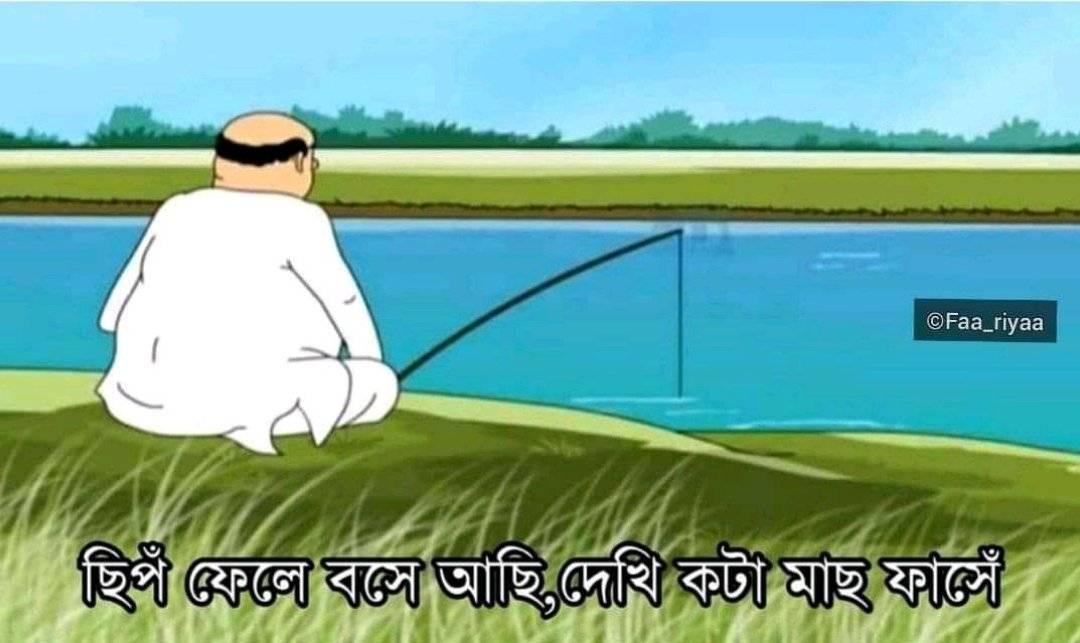
Caption: ছিপ ফেলে বসে আছি, দেখি কটা মাছ ফাঁসে
Label: non-hate